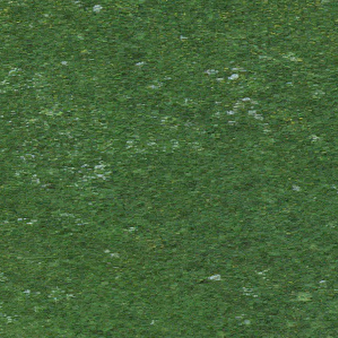
Label: other